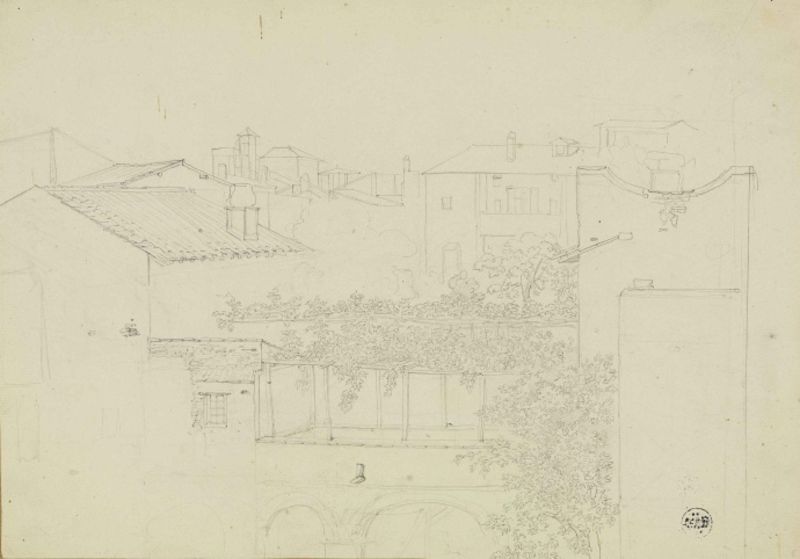
Titel: Blick auf Hinterhäuser und eine Pergola in einer italienischen Stadt (Rom?)
Künstler: Friedrich Mosbrugger
Standort: Karlsruhe
Institution: Staatliche Kunsthalle Karlsruhe
Schlagwörter: baum, berg, blätter, dunkel, gemälde, himmel, laub, schatten, weiß, bäume, grün, kirchturm, landschaft, stadt, äste, blume, blumen, braun, fenster, frankreich, grau, hell, hintergrund, licht, pfeiler, schwarz, skizze, säule, säulen, terasse, tür, zeichen, zeichnung, anlage, ausblick, blick, dach, gebäude, haus, schloss, zaun, beige, wand, architektur, blass, stein, signatur, horizont, häuser, strauch, brücke, busch, büsche, gebüsch, gitter, kirche, sträucher, pflanze, pflanzen, zart, dachziegel, kamin, kamine, kreis, schornstein, turm, garten, krug, ranken, trauben, aussicht, balkon, terrasse, papier, ruhe, ansicht, bogen, fassade, italien, ort, perspektive, süden, türen, vedute, studie, dorf, dächer, giebel, mauer, schornsteine, ziegel, grafik, graphik, vegetation, vergilbt, linien, hof, sigantur, sepia, rundbogen, wein, balken, durchgang, nazarener, fein, brun, gewächs, striche, skyline, tor, balkone, pfosten, ortschaft, panorama, stadtansicht, bögen, wände, gang, hinterhof, tusche, arkade, innenhof, loggia, veranda, gerüst, burg, provence, fensterrahmen, türme, laufgang, torbogen, linie, kohle, schwarz weiss, radierung, konturen, strich, bleistift, stempel, kachel, entwurf, kohlezeichnung, stift, unvollendet, arkaden, bleistiftzeichnung, rom, ranke, karton, tore, bewachsen, efeu, stäbe, dunke, mauern, dunkle, florenz, kletterpflanze, gaube, plan, leicht, ballustrade, weinlaub, esse, mediterran, rebe, reben, weinrebe, filigran, laubengang, laube, schwach, sigel, rinne, dachrinne, mittelmeer, fesnter, gallerie, begrünung, bewuchs, zeichung, stromleitung, vorzeichnung, pultdach, skitte, first, gaupe, bleistif, zeigel, hängebrücke, dachgarten, hochhäuser, italienisch, kletterpflanzen, dachziegeln, pergola, wasserzeichen, boge, plfanze, liane, bleistiftzeichung, skizziert, schonrstein, stad, andeutung, garfik, dachlandschaft, häuer, terrase, stempfel, city, lauben, überwachsen, schonsteine, brucke, z, #bäume, begrünt, t+ür, italienh, italiebn, dachrist, sommer tag, tü+r, yeichnung, bleistftzeichnung, bootveranda